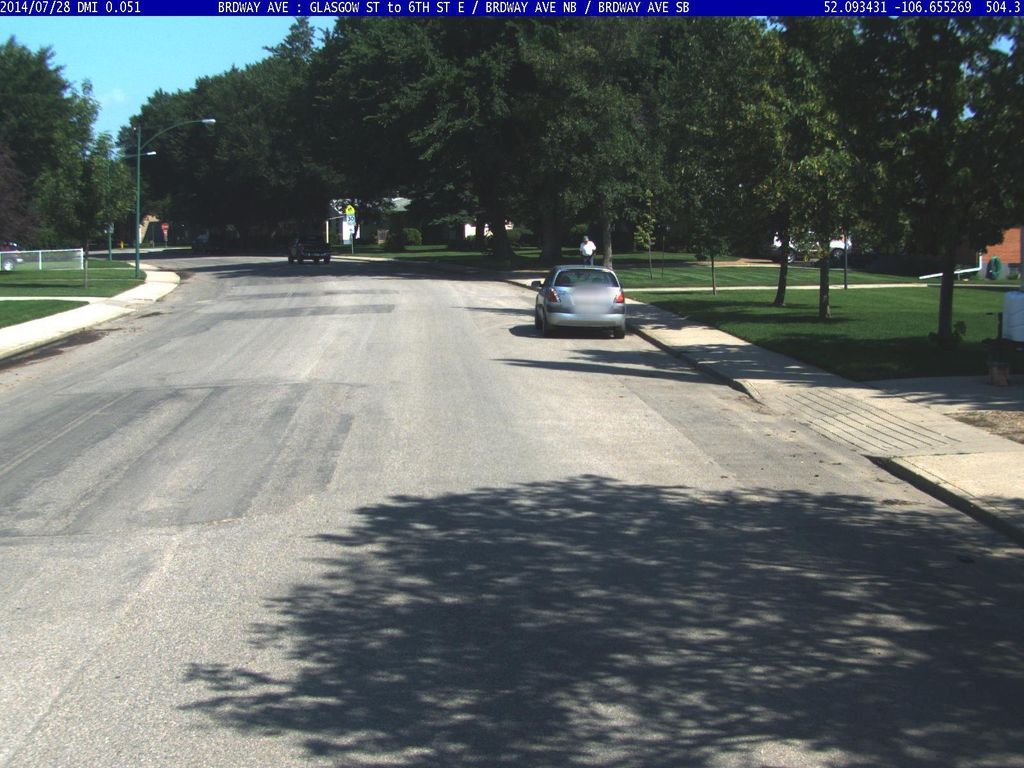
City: saskatoon